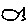
Label: fish